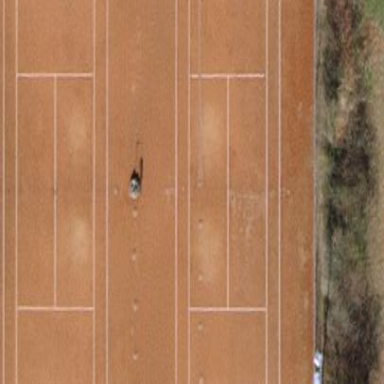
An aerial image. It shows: Tennis court on pitch.